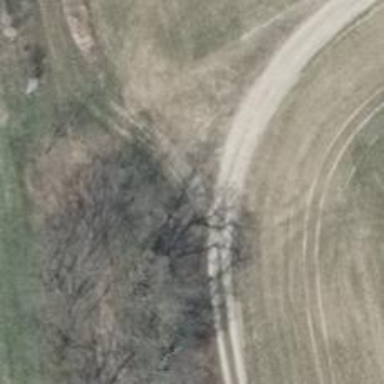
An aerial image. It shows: Grass track with grade5 track type.